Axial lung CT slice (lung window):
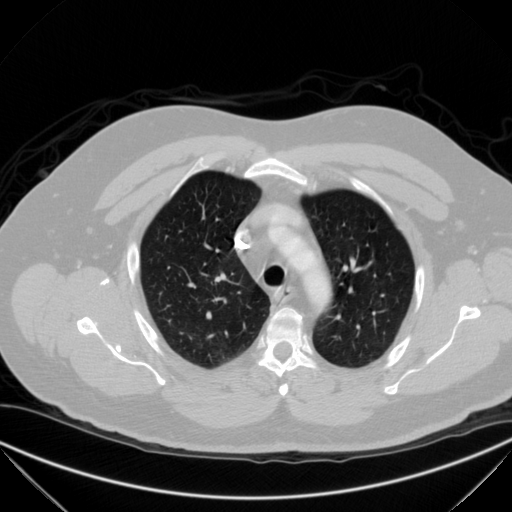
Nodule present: no